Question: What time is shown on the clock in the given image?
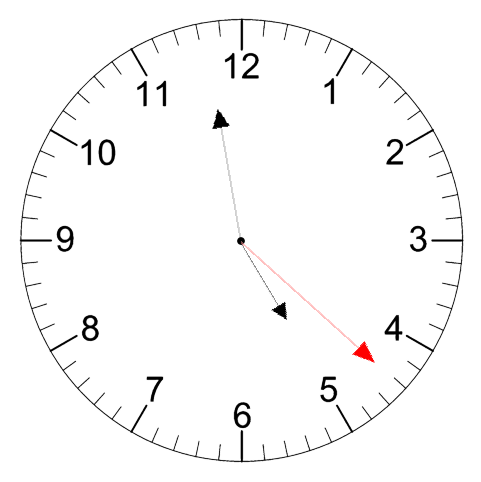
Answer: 04:58:22